Field crop: maize
Growth stage: 2
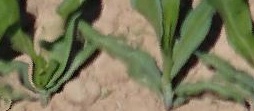
Species: maize